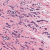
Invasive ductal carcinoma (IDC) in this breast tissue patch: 1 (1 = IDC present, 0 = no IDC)